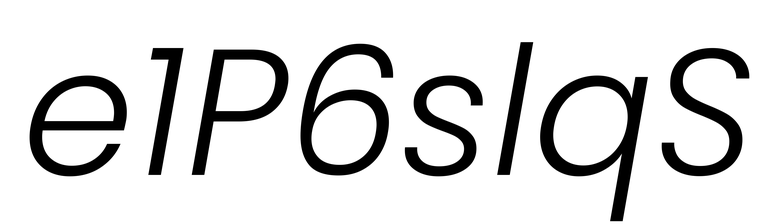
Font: Poppins-LightItalic